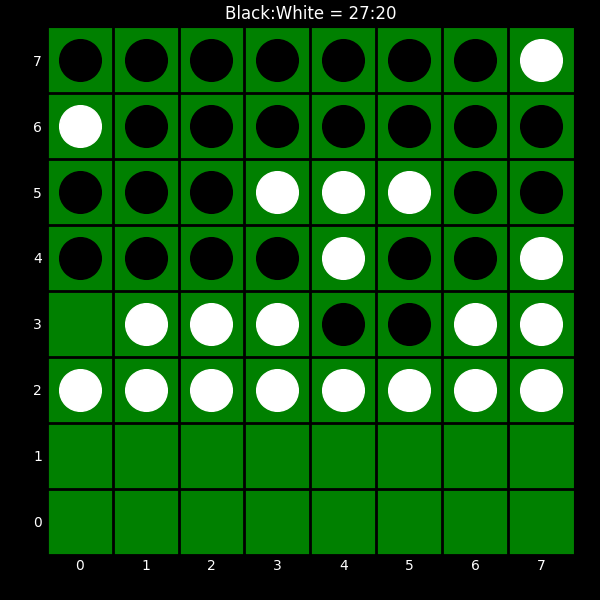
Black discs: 27
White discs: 20